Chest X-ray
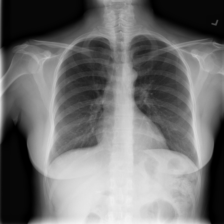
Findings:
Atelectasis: negative
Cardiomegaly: negative
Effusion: negative
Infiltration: negative
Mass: negative
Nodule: negative
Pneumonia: negative
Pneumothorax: negative
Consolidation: negative
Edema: negative
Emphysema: negative
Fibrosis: negative
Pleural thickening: negative
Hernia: negative